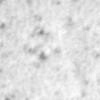
Label: no_change